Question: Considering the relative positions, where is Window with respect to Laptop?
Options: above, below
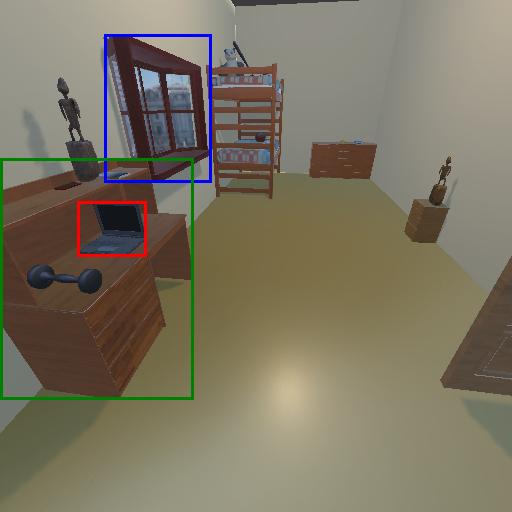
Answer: above